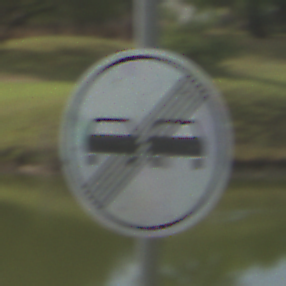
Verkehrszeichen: EndeUeberholverbot
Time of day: MorningAfternoon
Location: Outdoor (Nature)
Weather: PartlyCloudy
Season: NotSpecified
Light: Natural